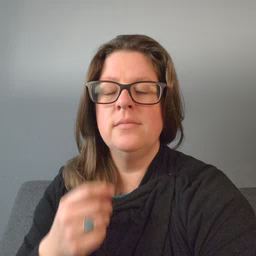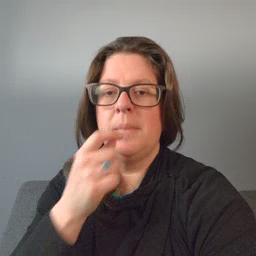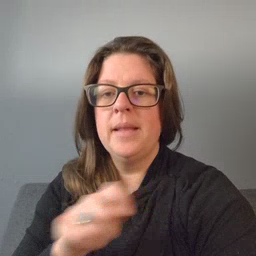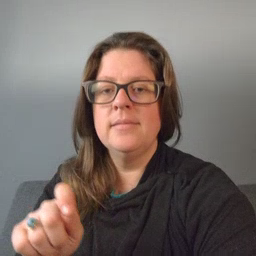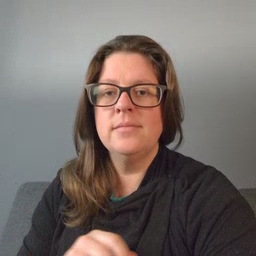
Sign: pen